Chest X-ray:
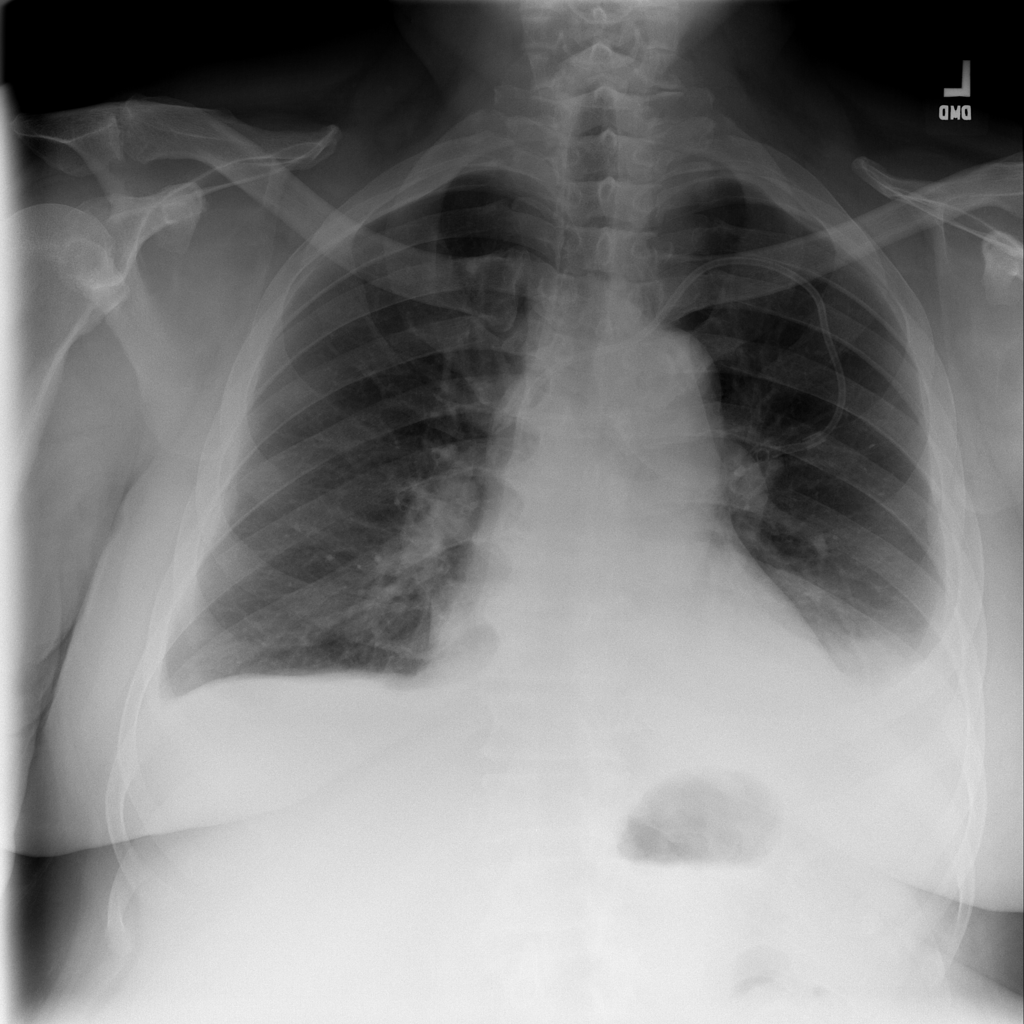
Findings: Effusion
No abnormal finding: no